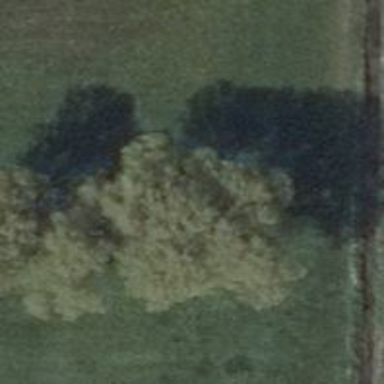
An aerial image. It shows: Row of deciduous broadleaved trees.